RGB frame:
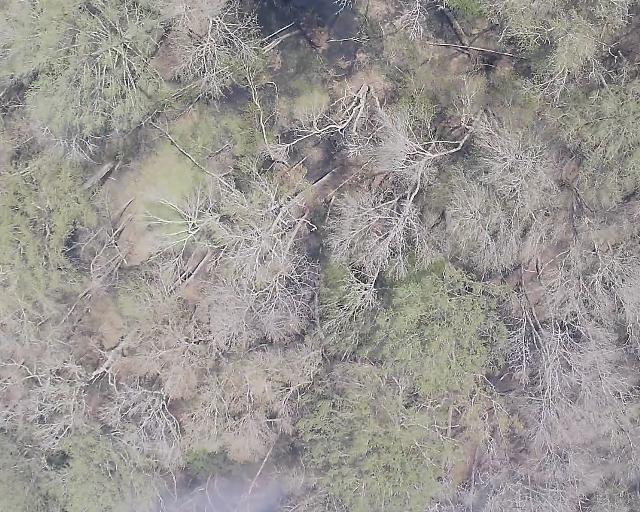
Thermal frame:
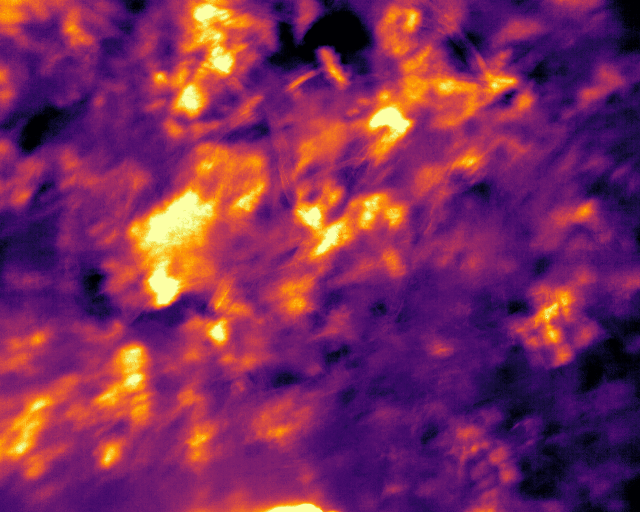
Captured: 2026-02-26 03:43:52
Pixels at or above 80 °C: 6 (fraction of frame: 1.8310546875e-05)